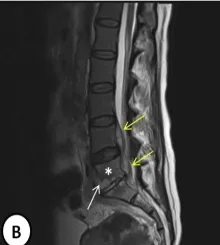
Hyperintense in T2-weighted images.
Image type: radiology (mri)